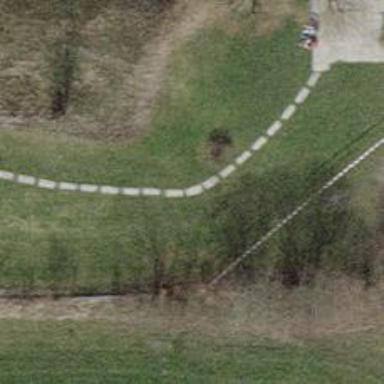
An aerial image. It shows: Path made of paving stones.